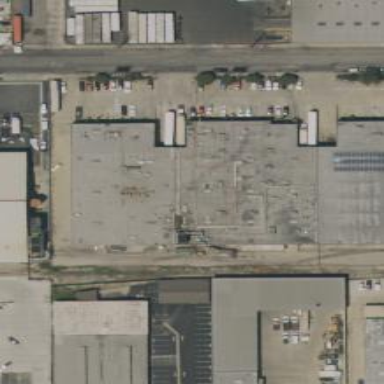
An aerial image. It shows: Factory building.